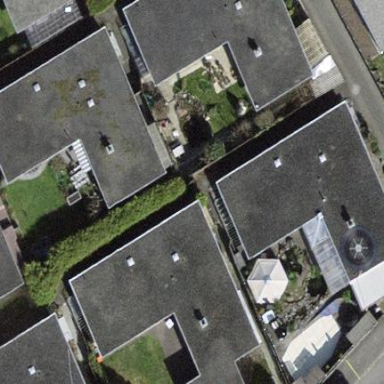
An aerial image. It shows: Residential building with flat roof.